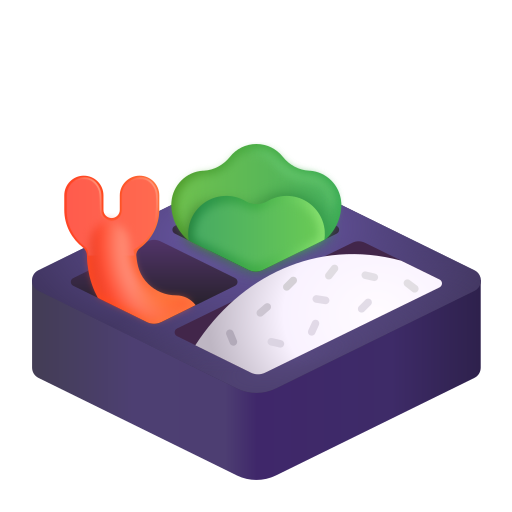
bento box color